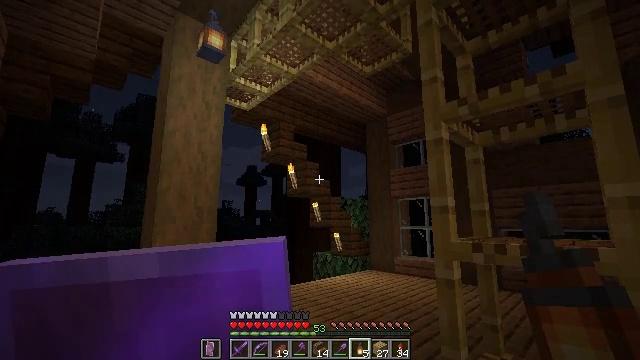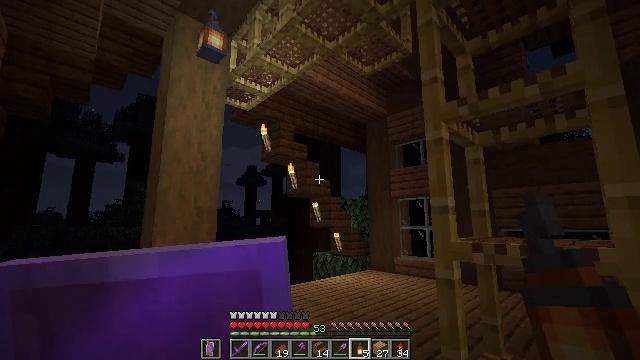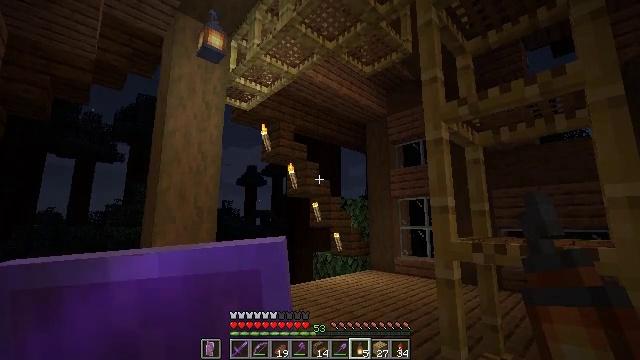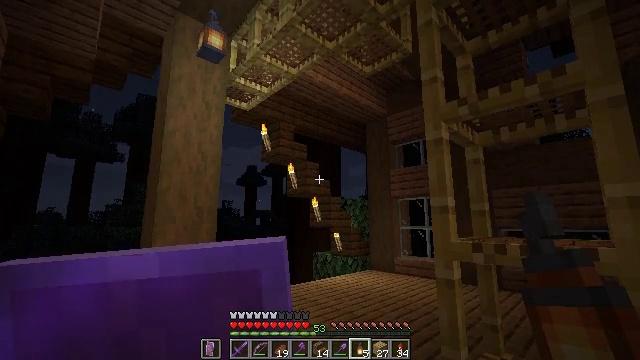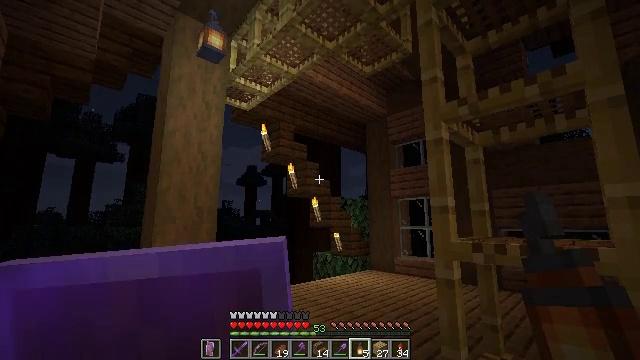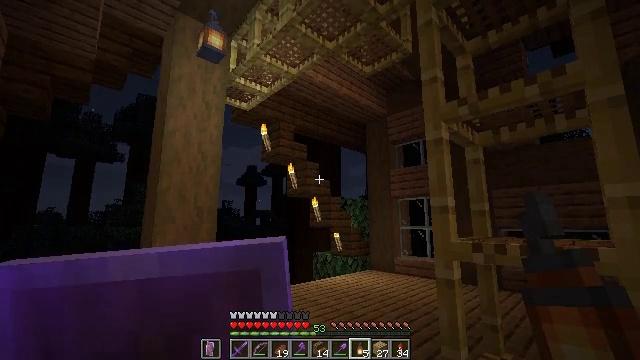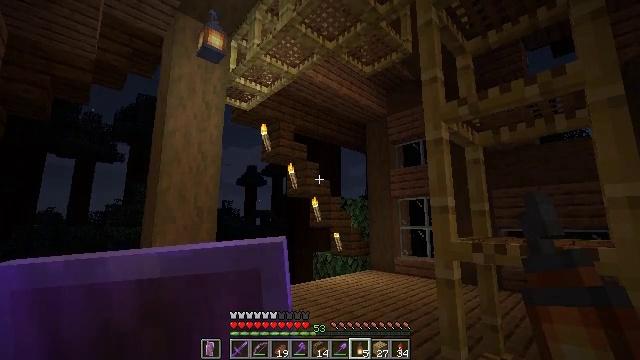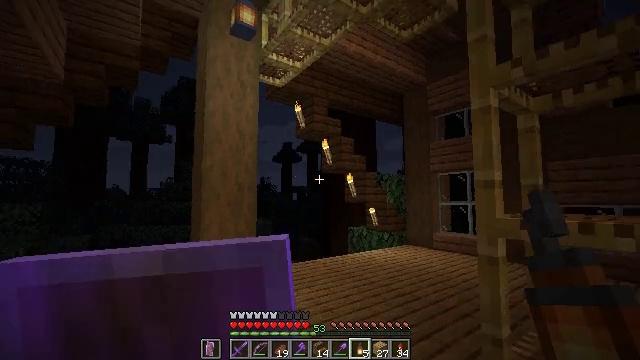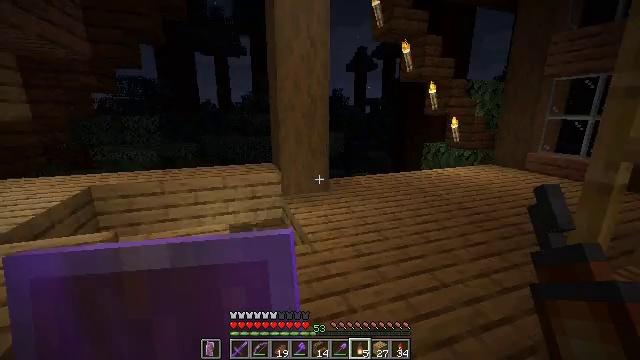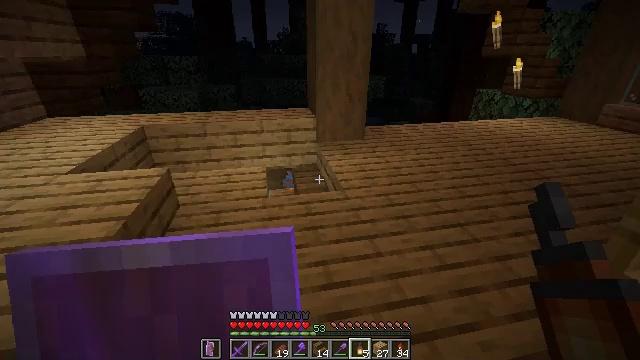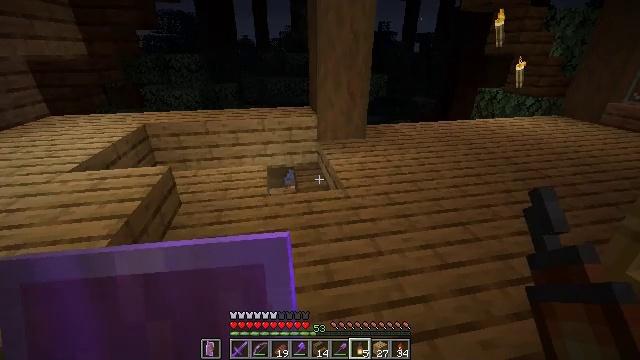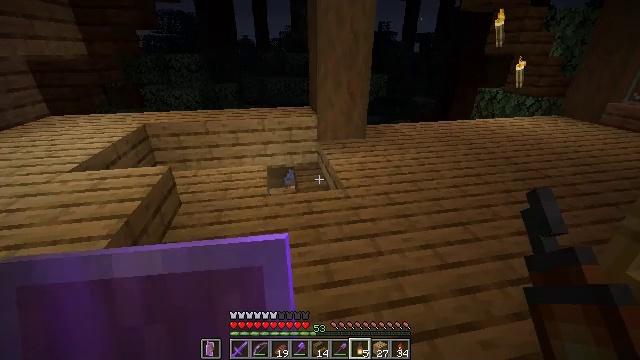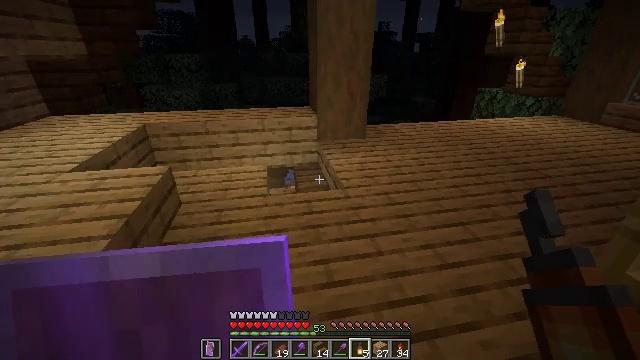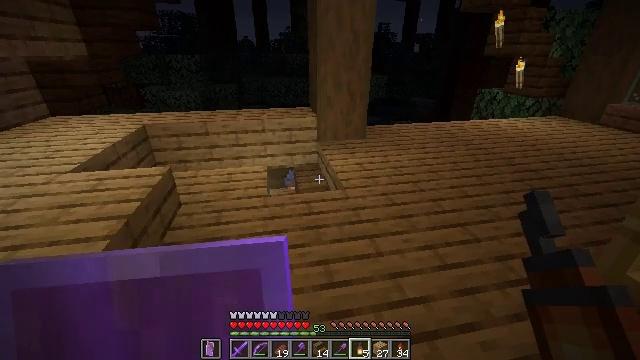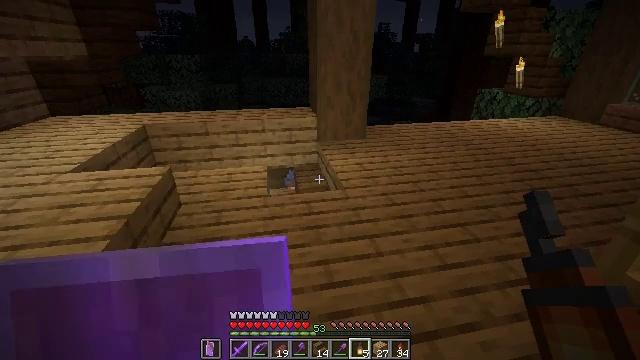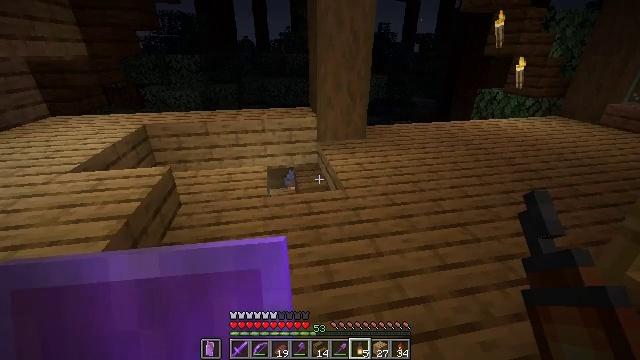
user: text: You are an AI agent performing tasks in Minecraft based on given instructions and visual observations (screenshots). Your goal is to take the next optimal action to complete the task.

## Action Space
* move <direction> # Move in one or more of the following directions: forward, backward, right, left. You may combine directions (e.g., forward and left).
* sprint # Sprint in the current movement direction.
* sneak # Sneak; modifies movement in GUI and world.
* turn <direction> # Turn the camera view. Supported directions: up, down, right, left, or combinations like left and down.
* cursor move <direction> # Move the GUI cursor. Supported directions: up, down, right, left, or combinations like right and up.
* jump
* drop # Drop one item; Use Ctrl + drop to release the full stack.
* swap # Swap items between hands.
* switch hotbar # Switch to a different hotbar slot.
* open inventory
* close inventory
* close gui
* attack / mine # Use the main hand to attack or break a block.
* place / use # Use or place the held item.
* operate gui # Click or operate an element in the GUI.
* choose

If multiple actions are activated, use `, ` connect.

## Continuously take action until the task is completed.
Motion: motion action
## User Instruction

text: Mine block crafting table.
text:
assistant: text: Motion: no_op
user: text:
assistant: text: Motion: no_op
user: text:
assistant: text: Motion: no_op
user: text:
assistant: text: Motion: no_op
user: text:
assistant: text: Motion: no_op
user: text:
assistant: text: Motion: no_op
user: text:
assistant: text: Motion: turn left and down
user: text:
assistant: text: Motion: turn left and down
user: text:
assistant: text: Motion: turn left and down
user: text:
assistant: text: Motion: no_op
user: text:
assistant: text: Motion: no_op
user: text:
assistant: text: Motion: no_op
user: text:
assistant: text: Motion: no_op
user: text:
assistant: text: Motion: no_op
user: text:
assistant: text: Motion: no_op
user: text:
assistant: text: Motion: no_op
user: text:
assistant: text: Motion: no_op
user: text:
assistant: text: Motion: no_op
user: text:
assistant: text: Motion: no_op
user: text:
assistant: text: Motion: no_op
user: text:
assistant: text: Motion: no_op
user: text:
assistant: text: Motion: no_op
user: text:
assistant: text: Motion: no_op
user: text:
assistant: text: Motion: no_op
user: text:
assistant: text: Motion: no_op
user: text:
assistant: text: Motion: no_op
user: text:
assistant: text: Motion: turn left and down
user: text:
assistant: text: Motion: turn left and down
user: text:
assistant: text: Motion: turn left and down
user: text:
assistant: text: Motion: turn left and down